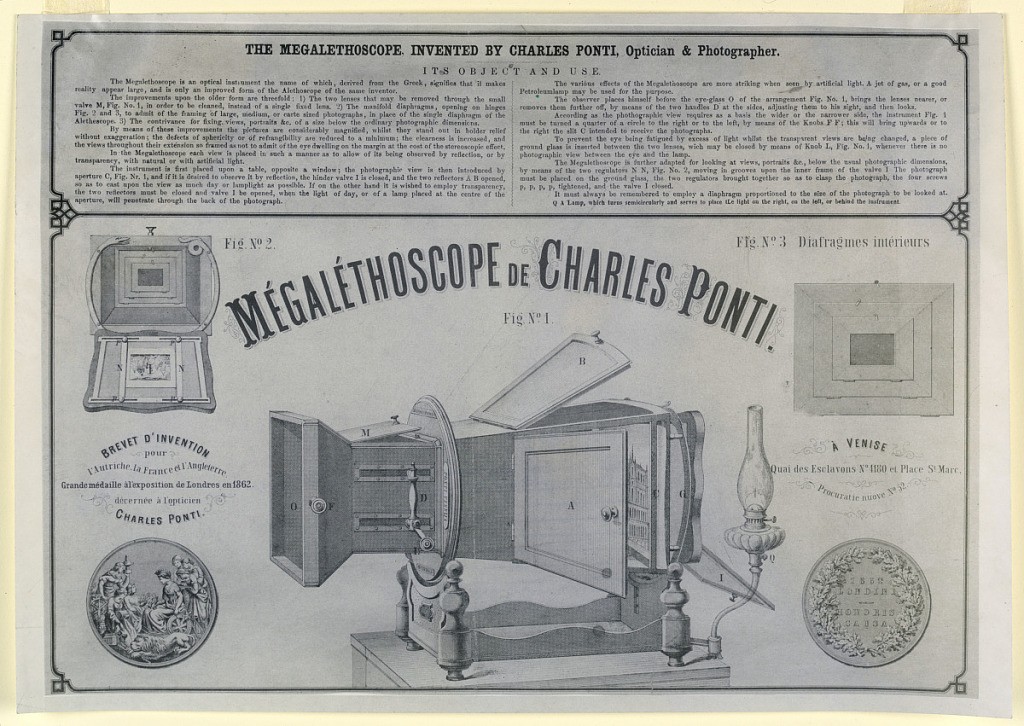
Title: Advertisement for a Megalethoscope, Invented by Charles Ponti
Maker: Charles Ponti, active 1860s
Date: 1862–65
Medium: Photostat on white paper
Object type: Photostat
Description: The advertisement is titled, Mégaléthoscope de Charles Ponti, with a picture below, and each part lettered. Above and below, faces of a medal awarded by the London Exposition in 1862 to the inventor, Charles Ponti. Above, a description and key in English.